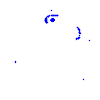
Particle: kaon